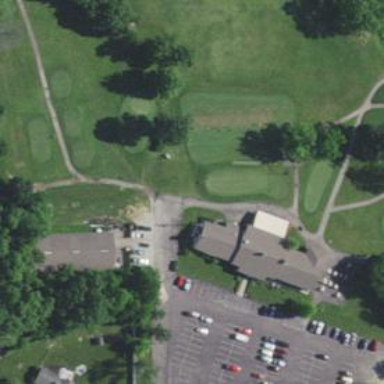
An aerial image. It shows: Golf cartpath that is also road path.